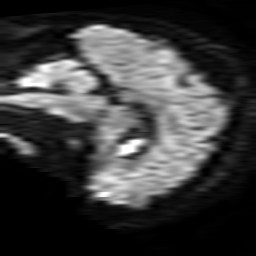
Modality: TRACE
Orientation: sagittal
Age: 58
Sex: male
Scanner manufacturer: philips
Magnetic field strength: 3 T
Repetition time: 4.115 s
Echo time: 0.06134 s